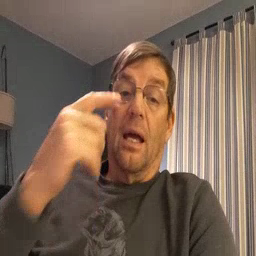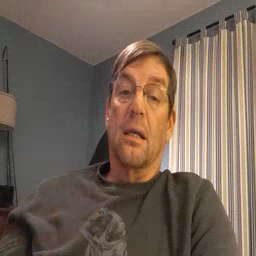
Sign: eye